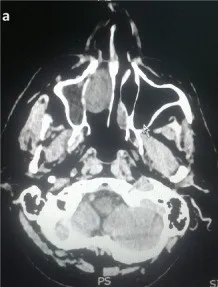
Sinonasal computed tomography (CT) viewed at soft tissue windows shows a right nasal mass filling the right-side nasal cavity enhanced after injection of contrast product:. Axial post-contrast CT.
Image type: radiology (ct)